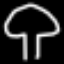
Label: mushroom